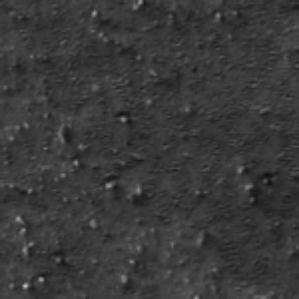
Label: frost